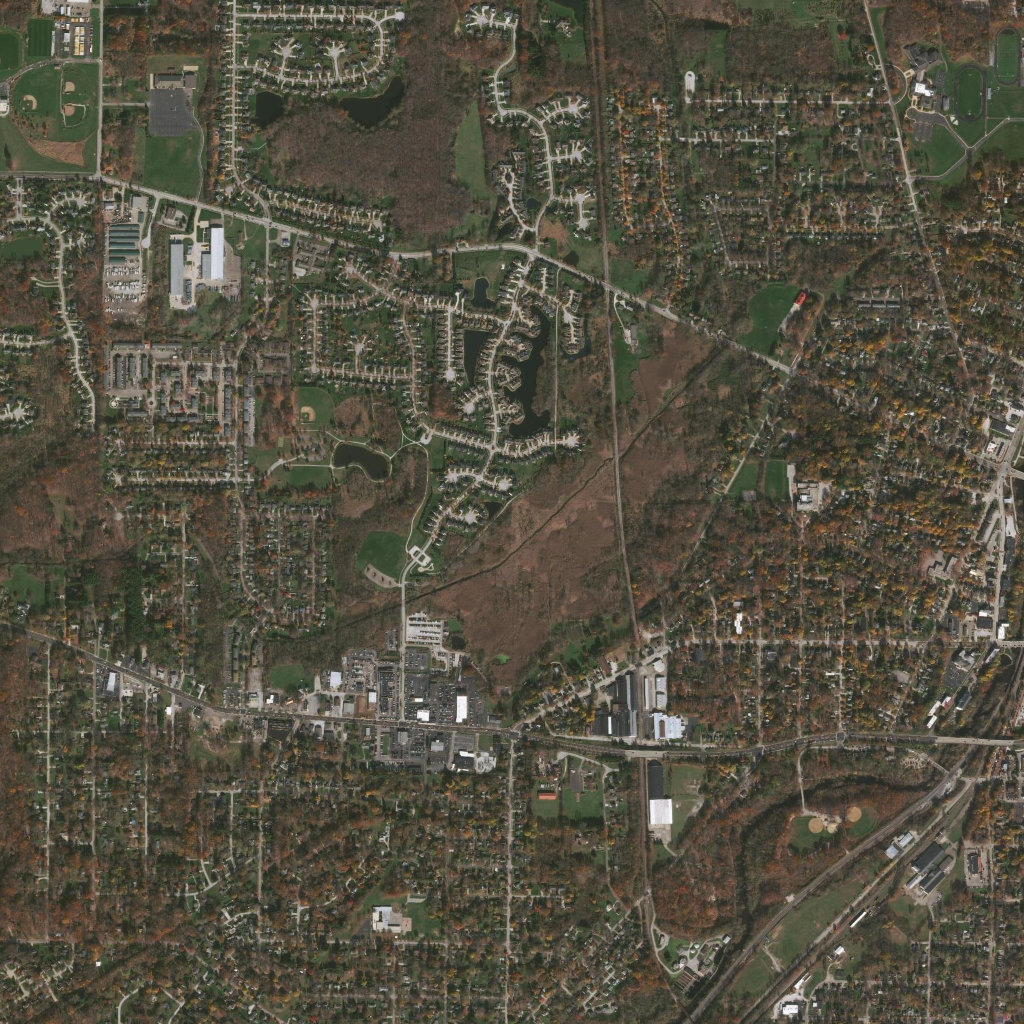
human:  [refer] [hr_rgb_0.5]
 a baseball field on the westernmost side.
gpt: <box>[[2, 7, 5, 10, 0]]</box>